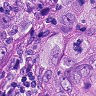
Metastatic tissue present: yes